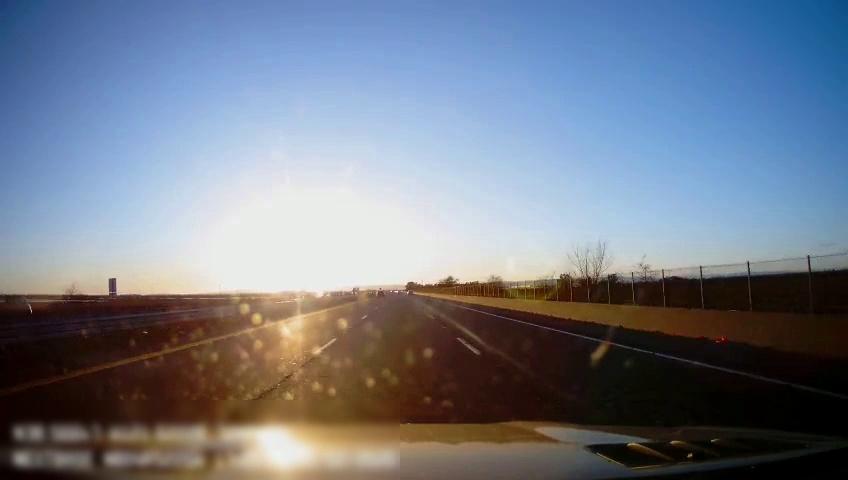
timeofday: Day
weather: Sunny
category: Drivable Space
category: Vehicles | SUV
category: Lanes | Alternate Lane
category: Lanes | Current Lane
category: Lanes | Current Lane
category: Lanes | Alternate Lane